Chest X-ray:
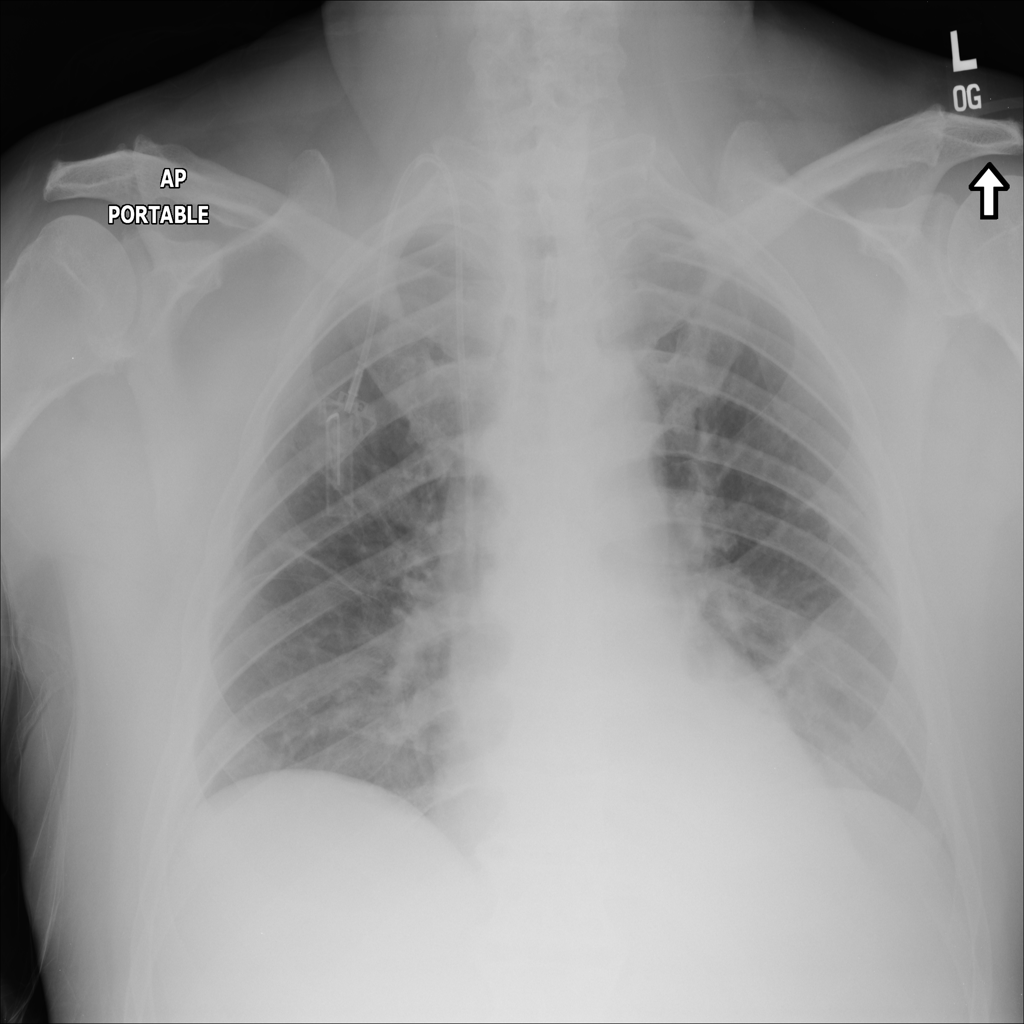
Findings: Effusion
No abnormal finding: no